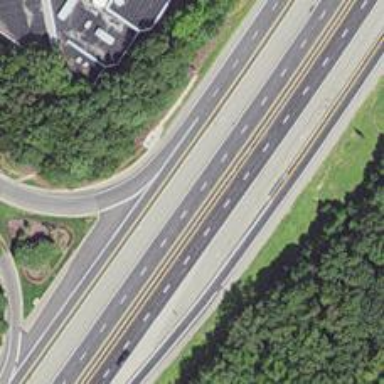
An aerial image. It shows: Motorway junction.